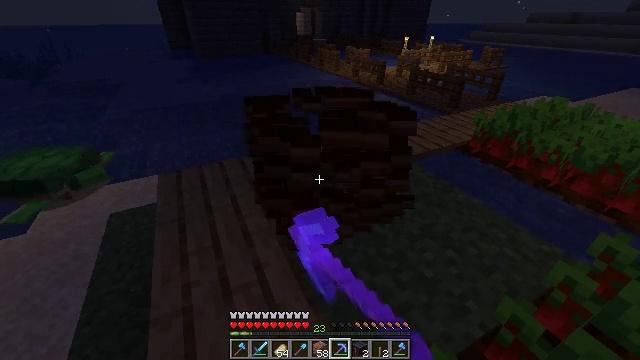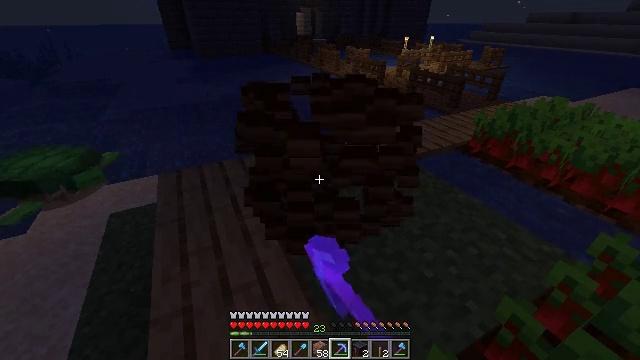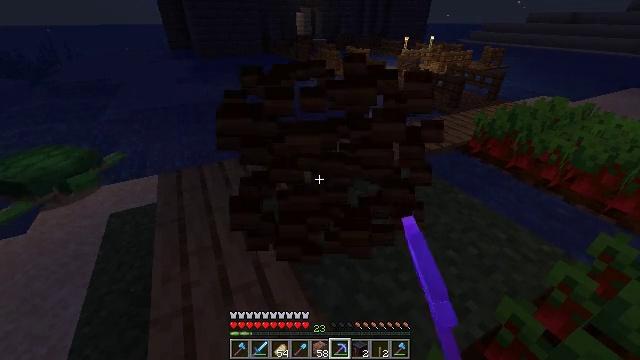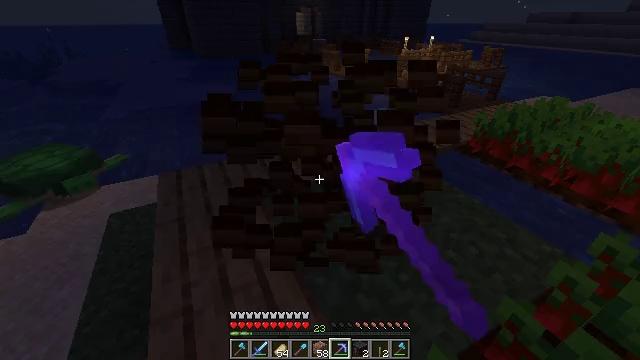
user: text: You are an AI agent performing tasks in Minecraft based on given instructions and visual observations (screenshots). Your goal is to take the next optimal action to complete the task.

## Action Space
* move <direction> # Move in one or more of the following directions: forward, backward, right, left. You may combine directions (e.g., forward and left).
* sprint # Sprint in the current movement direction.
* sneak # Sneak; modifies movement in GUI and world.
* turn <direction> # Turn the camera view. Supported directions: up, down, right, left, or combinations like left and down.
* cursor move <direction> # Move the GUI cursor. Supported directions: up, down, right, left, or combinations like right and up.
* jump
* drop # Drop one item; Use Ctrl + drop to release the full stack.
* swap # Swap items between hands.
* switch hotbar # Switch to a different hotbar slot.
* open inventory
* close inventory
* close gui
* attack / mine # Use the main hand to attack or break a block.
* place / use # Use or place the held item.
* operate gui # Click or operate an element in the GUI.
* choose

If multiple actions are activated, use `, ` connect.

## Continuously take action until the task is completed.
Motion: motion action
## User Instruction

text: Remove the existing composter.
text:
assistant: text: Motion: attack / mine
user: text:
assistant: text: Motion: attack / mine
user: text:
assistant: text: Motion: attack / mine
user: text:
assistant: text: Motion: attack / mine